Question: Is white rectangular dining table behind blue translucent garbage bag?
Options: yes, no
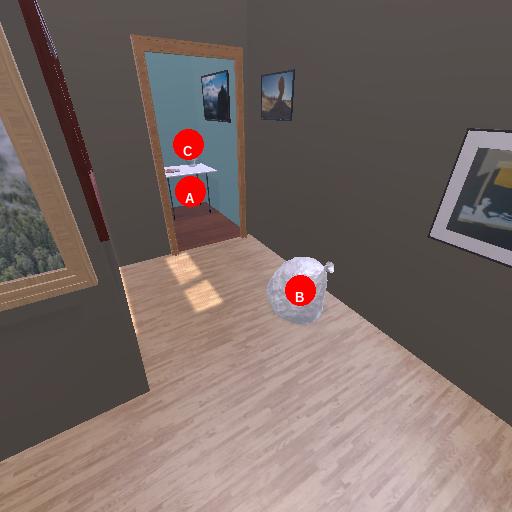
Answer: yes